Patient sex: F
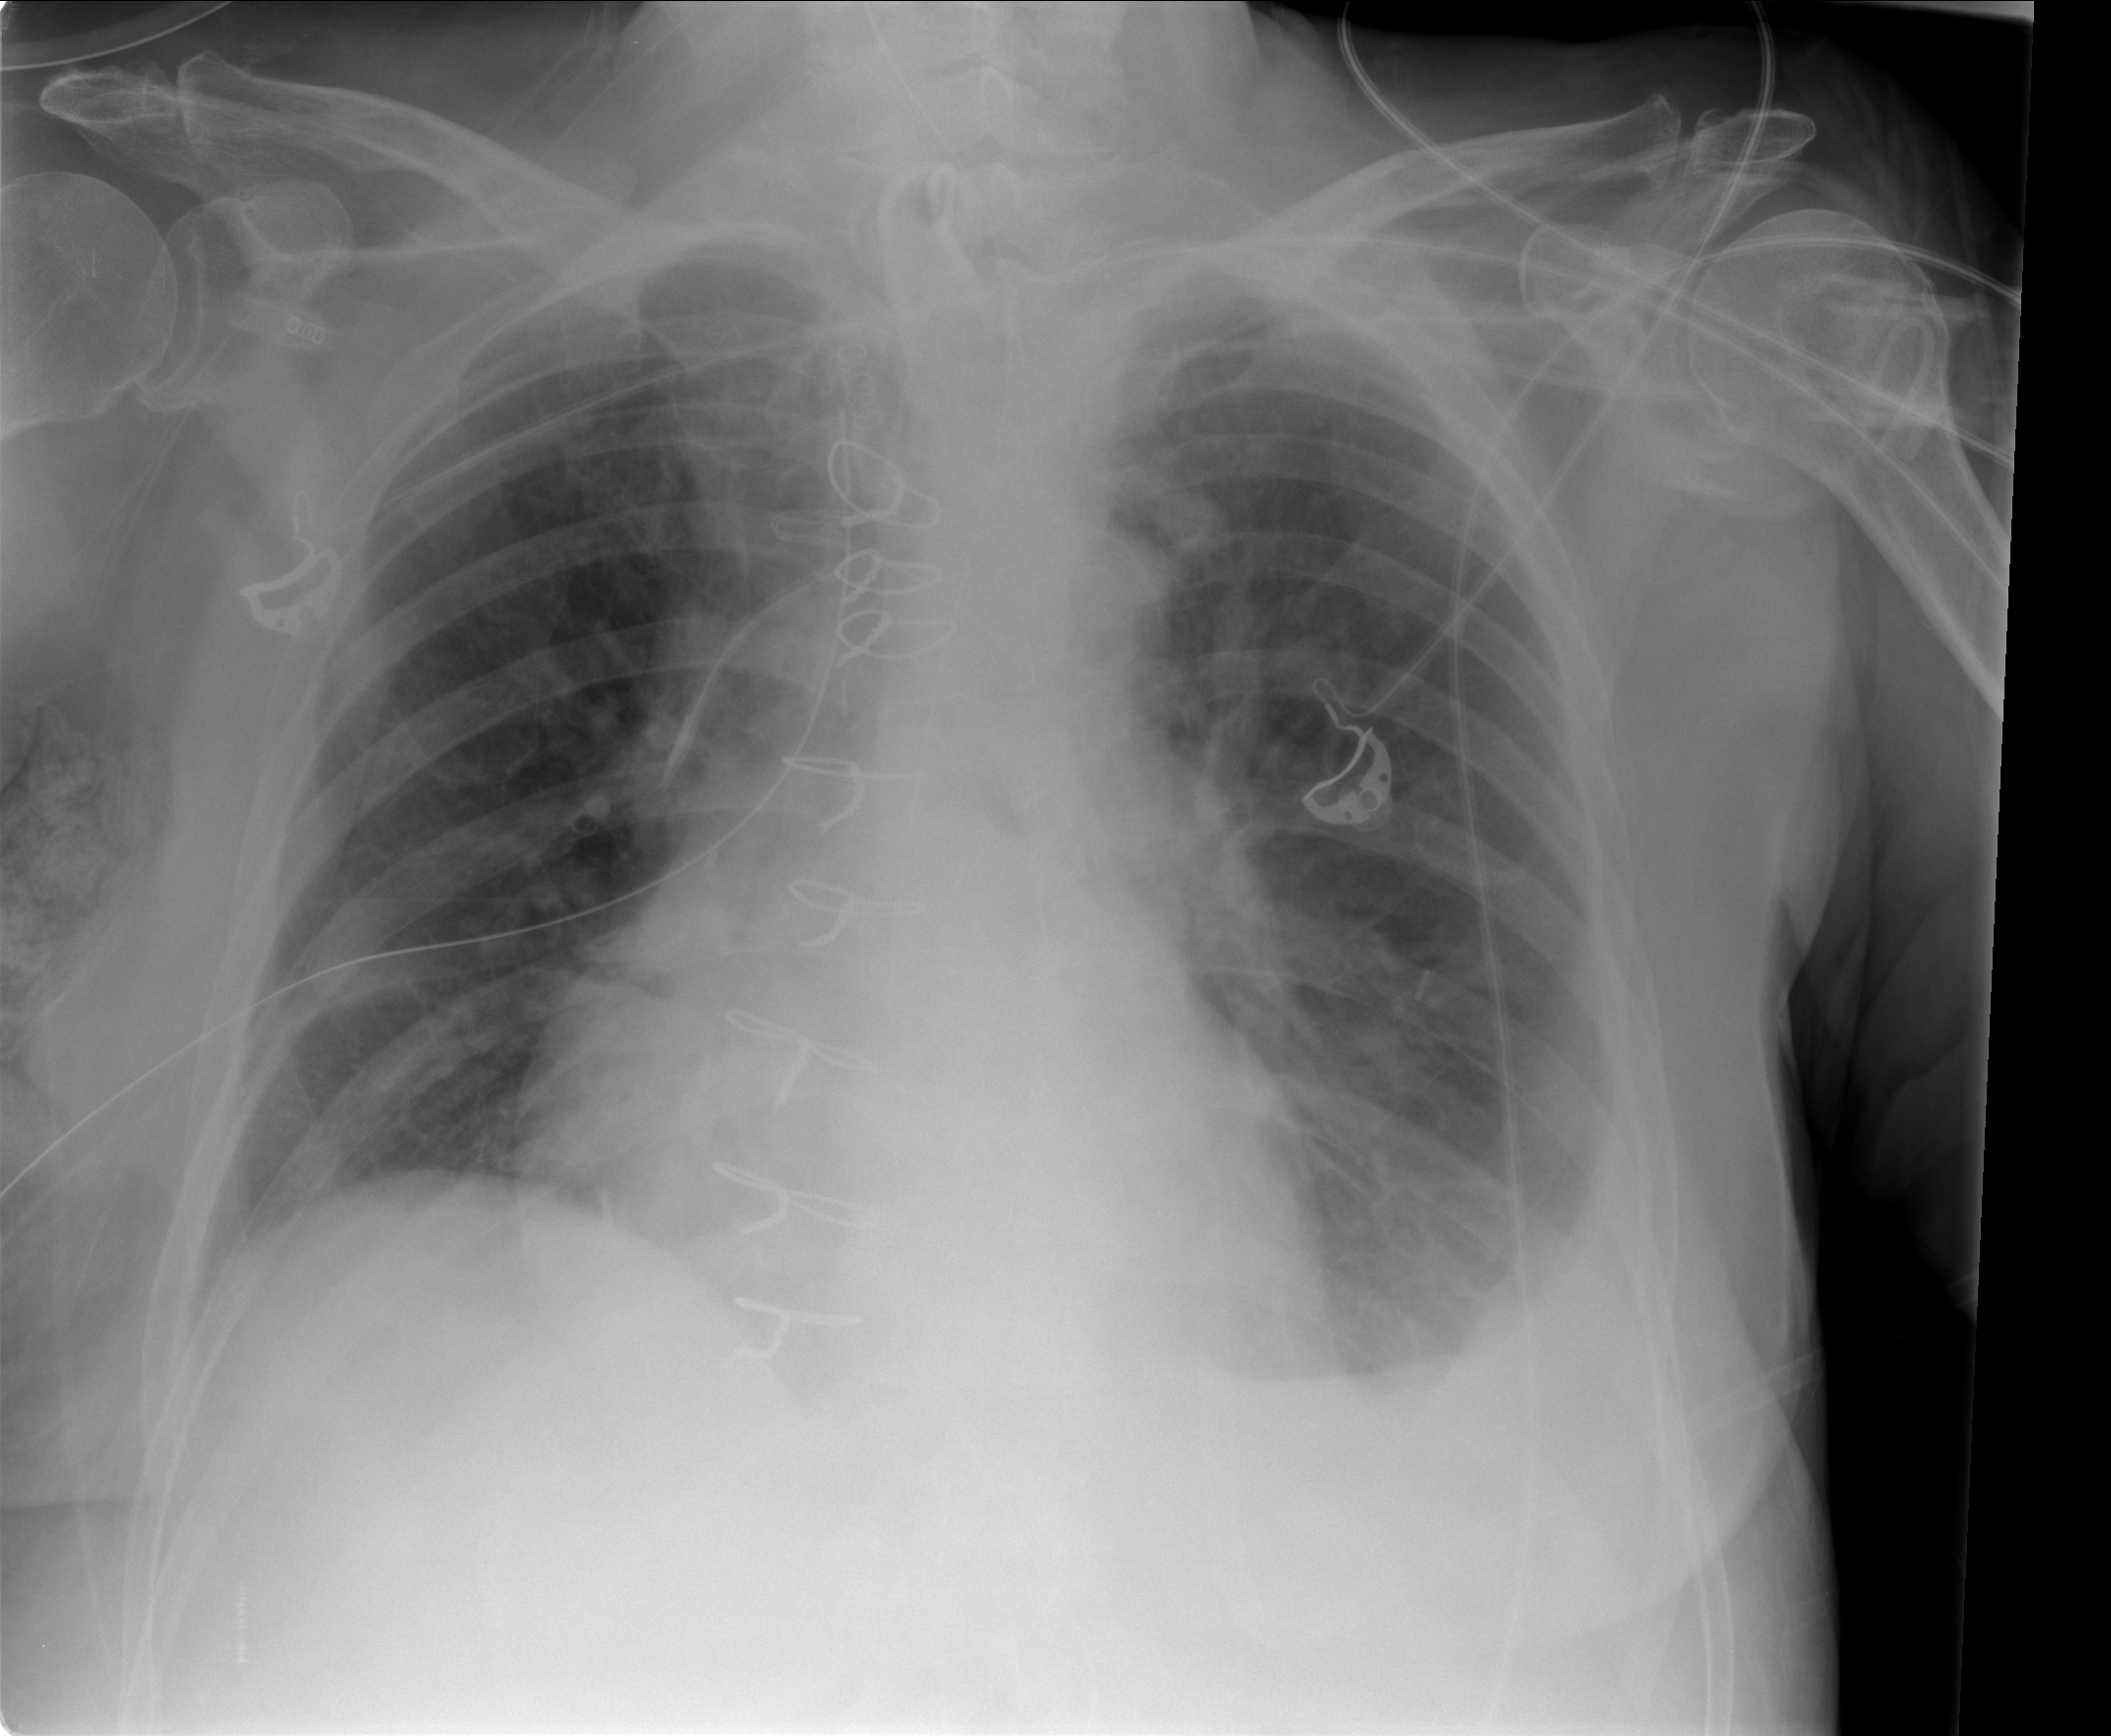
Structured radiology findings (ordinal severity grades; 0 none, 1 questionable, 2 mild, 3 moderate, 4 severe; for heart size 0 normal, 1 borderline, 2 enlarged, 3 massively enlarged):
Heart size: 1
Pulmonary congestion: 2
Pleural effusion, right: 0
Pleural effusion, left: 2
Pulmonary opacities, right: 0
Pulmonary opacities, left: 0
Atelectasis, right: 2
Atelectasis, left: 2